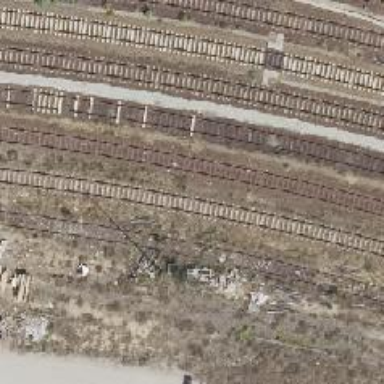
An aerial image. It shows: Solitary milestone along the railway.